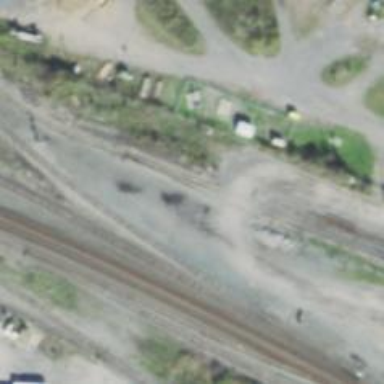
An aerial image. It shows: Abandoned railway.